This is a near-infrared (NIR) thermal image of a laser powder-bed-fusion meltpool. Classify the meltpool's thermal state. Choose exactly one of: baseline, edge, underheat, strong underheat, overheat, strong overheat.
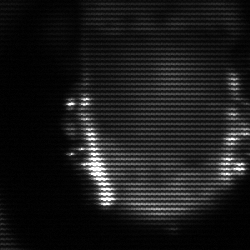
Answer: baseline